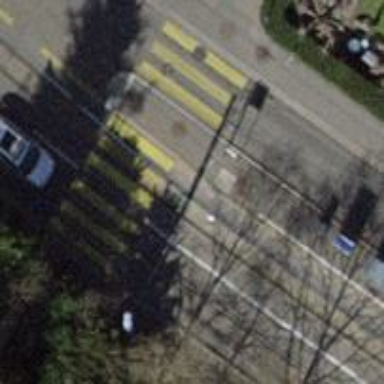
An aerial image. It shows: Tram stop with public transport stop position.